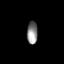
Tissue: lung
Cell type: Epithelial cells
Senescence score: 0.1905
Nuclear area (px): 243
Mean DAPI intensity: 132.086